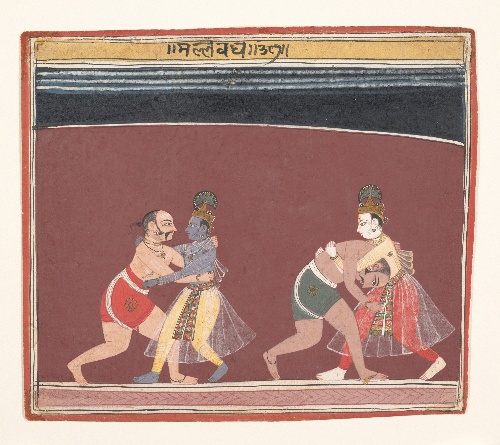
Date: ca. 1650
Object type: Folio
Classification: Paintings
Medium: Ink and opaque watercolor on paper
Culture: India (Madhya Pradesh, Malwa)
Dimensions: Image: 6 1/2 × 7 3/4 in. (16.5 × 19.7 cm)
Mat: 6 3/4 × 7 3/4 in. (17.1 × 19.7 cm)
Department: Asian Art
Credit line: Gift of Mr. and Mrs. Alvin N. Haas, 1973
Accession year: 1973
Repository: Metropolitan Museum of Art, New York, NY
Tags: Krishna|Men|Wrestling